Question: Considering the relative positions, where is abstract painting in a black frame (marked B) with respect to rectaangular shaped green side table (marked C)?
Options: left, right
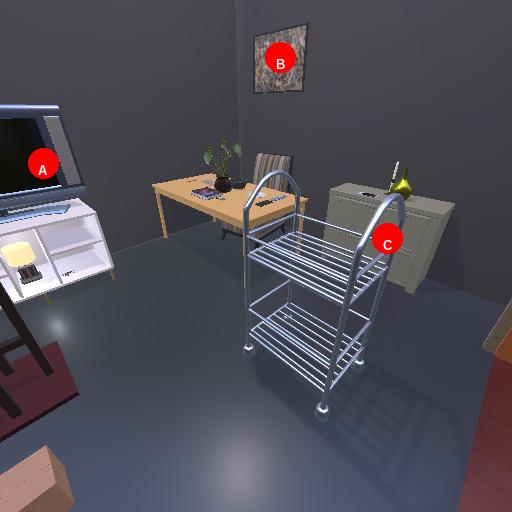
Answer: left